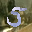
Label: 5